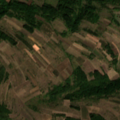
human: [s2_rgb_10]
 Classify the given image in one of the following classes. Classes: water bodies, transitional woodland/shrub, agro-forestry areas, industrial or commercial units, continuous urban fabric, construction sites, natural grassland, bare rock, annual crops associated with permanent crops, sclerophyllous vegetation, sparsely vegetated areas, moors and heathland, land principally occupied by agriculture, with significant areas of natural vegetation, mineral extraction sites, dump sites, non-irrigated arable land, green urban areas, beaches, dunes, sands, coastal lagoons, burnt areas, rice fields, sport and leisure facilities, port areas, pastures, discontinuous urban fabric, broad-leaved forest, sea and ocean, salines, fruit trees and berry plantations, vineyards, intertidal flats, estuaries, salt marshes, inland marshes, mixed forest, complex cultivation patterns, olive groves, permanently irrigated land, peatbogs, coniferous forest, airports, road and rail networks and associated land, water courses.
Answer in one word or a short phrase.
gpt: complex cultivation patterns, broad-leaved forest, transitional woodland/shrub